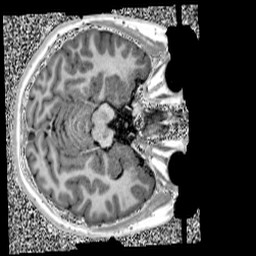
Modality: UNIT1
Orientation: axial
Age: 14
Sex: female
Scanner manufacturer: siemens
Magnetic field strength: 3 T
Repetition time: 4 s
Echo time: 0.00299 s